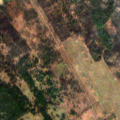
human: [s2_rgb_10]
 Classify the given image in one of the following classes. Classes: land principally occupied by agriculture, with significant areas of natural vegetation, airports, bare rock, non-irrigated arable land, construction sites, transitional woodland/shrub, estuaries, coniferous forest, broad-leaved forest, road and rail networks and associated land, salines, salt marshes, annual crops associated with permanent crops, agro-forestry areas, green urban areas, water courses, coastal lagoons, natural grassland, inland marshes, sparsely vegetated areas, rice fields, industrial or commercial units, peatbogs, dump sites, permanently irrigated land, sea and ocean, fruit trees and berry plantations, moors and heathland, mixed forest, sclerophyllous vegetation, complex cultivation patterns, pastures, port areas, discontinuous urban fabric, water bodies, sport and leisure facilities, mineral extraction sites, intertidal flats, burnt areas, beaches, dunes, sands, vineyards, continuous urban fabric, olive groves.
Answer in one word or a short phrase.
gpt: fruit trees and berry plantations, pastures, land principally occupied by agriculture, with significant areas of natural vegetation, broad-leaved forest, coniferous forest, mixed forest, transitional woodland/shrub